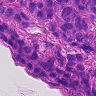
Metastatic tissue present: yes